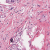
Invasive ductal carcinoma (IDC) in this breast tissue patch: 1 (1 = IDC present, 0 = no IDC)